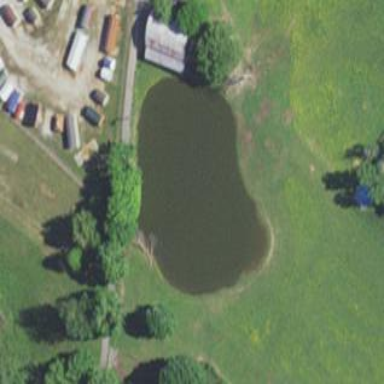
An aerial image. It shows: Pond with natural water.